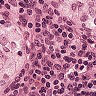
Metastatic tissue present: no